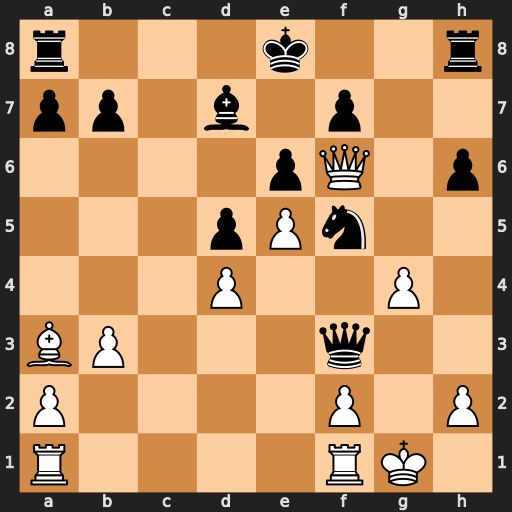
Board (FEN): r3k2r/pp1b1p2/4pQ1p/3pPn2/3P2P1/BP3q2/P4P1P/R4RK1
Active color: w
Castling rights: kq
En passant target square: -
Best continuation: Qxh8#